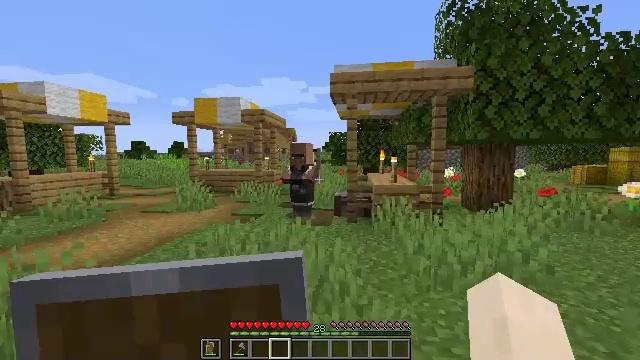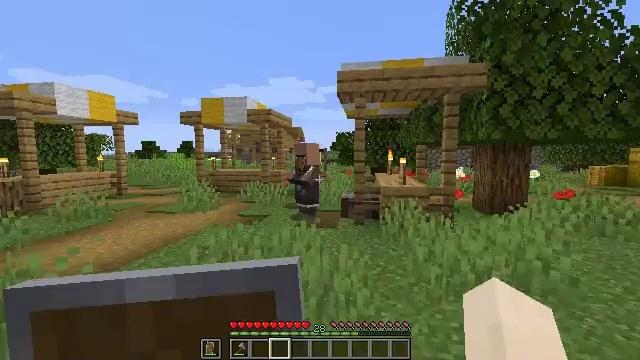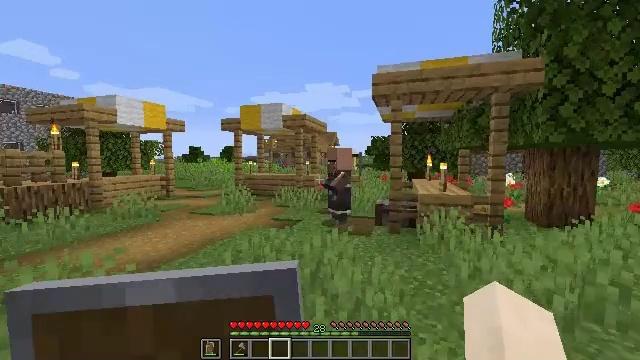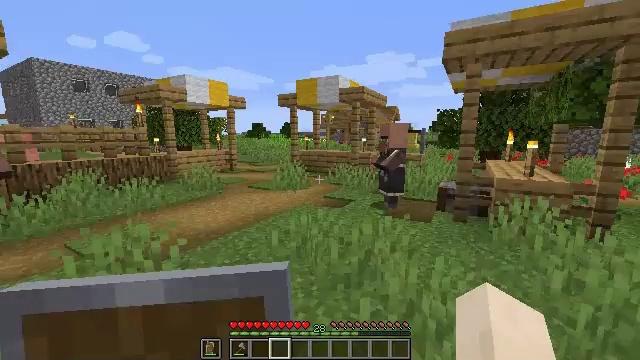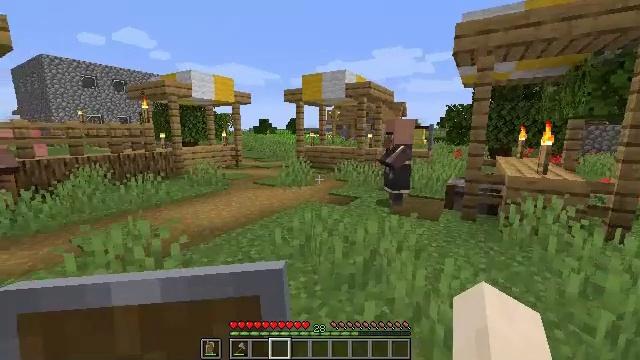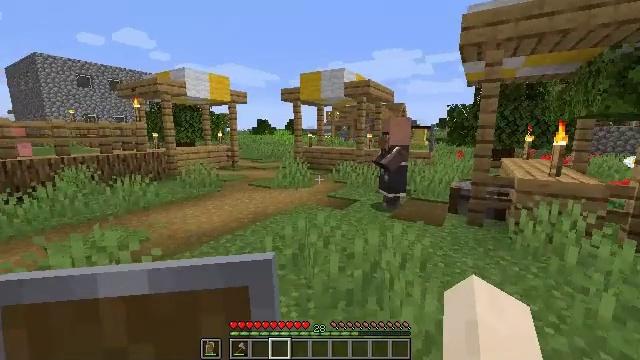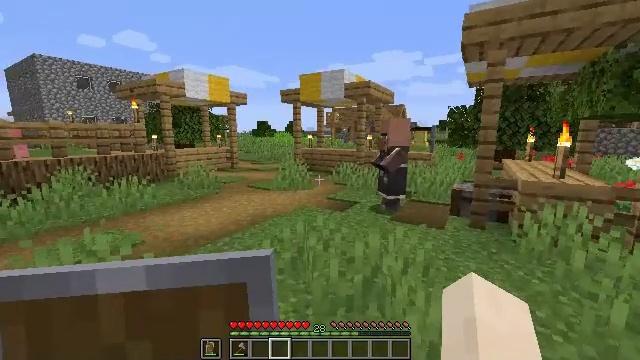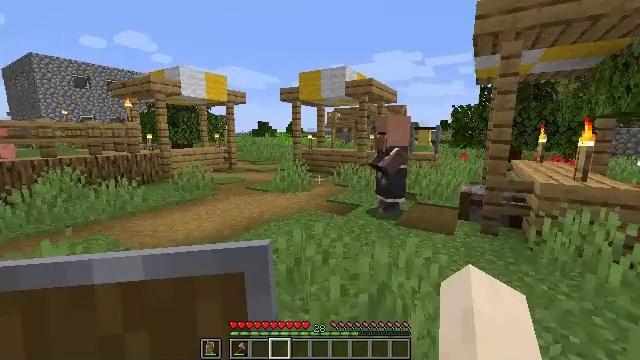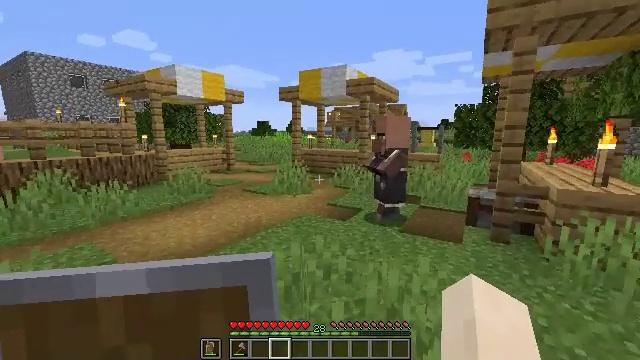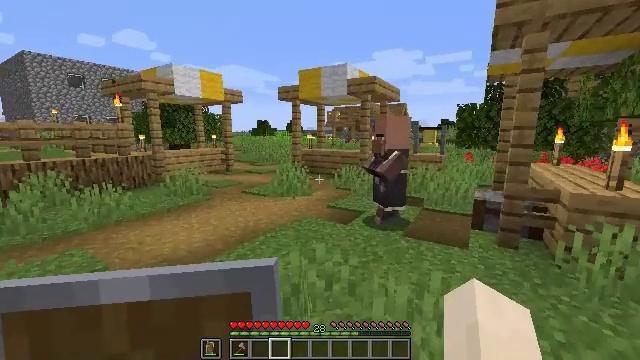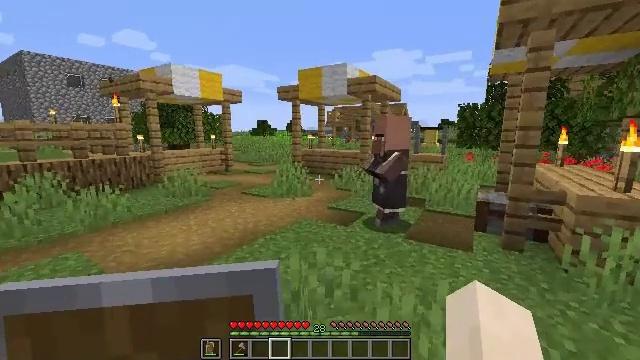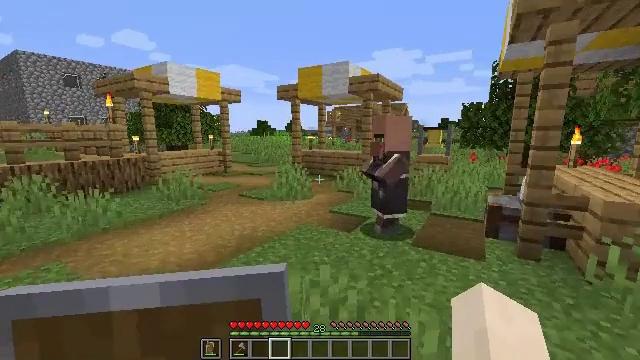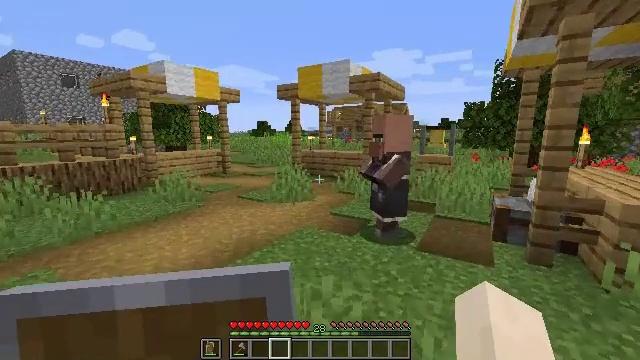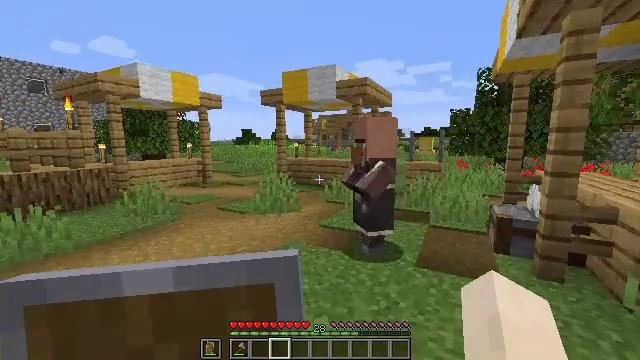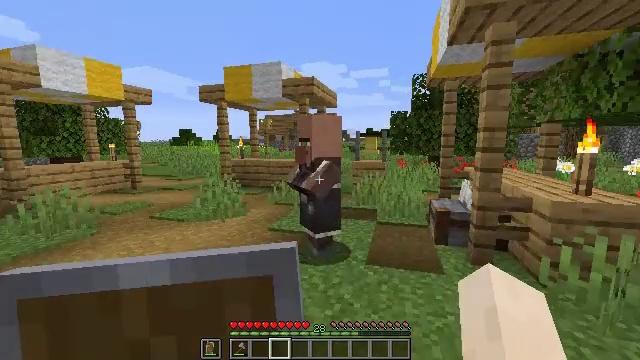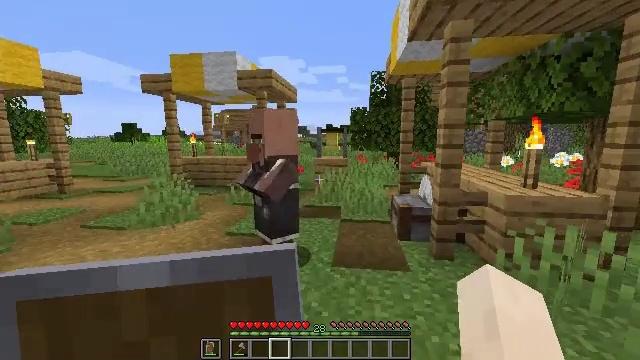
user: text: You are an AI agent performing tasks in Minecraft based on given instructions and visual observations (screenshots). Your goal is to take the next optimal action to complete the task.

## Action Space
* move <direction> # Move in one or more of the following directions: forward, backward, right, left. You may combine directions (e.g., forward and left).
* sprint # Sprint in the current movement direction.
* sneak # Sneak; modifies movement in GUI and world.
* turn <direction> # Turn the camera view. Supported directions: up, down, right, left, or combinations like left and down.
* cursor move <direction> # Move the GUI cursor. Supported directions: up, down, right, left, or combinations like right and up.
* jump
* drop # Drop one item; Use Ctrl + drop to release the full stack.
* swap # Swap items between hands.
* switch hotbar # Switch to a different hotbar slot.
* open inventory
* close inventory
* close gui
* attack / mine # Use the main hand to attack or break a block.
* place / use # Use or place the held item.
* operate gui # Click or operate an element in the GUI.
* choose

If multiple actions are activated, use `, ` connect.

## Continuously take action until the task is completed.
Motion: motion action
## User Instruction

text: Attack the smooth stone block to break it.
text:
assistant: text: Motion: move forward, turn left
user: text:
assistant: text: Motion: move forward, turn left and up
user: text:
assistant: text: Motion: move forward, turn left and down
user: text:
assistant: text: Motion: move forward, turn left
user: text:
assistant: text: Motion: move forward
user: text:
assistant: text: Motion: move forward
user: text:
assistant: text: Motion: move forward
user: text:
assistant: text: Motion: move forward
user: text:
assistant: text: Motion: move forward
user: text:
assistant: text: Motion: move forward
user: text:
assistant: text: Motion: move forward
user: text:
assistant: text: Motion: move forward
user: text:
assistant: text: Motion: move forward, turn right and up
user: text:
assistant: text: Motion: move forward, turn right
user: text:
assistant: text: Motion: move forward, turn right
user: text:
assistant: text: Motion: move forward, turn right
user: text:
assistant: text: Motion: move forward, turn right
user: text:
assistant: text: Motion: move forward, turn right
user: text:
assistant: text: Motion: move forward
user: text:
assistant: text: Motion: move forward
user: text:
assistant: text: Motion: move forward
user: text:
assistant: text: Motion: move forward
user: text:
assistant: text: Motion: move forward
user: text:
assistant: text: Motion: move forward
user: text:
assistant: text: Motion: move forward
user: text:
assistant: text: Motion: move forward
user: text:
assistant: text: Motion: move forward
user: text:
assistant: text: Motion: move forward
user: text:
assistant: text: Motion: move forward
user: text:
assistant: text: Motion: move forward